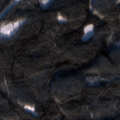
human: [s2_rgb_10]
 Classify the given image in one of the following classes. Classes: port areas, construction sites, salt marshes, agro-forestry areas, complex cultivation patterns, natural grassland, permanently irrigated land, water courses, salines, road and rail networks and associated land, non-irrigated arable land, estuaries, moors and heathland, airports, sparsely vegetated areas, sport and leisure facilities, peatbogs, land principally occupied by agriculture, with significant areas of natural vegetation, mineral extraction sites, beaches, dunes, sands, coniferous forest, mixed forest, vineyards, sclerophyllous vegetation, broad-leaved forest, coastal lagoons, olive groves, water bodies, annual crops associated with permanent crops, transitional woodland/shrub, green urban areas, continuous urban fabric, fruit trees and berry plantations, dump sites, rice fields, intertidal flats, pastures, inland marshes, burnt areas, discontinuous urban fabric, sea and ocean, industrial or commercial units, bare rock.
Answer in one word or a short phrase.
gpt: coniferous forest